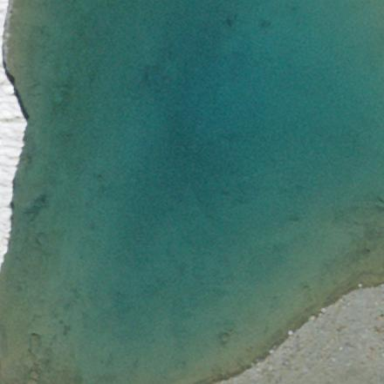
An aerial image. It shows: Lake with natural water.